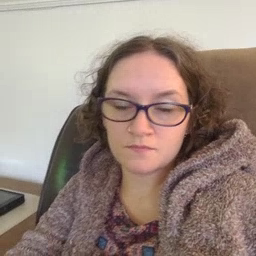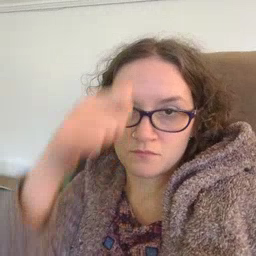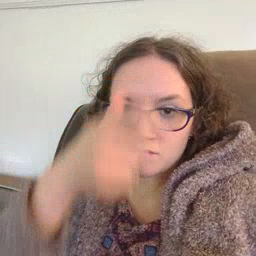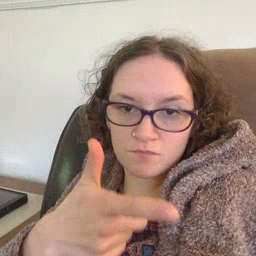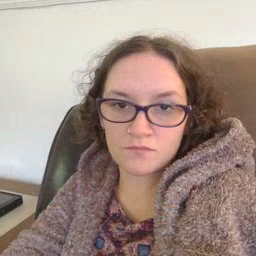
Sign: brother